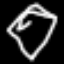
Label: diamond